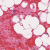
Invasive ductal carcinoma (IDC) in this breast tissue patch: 0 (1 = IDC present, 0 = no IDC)